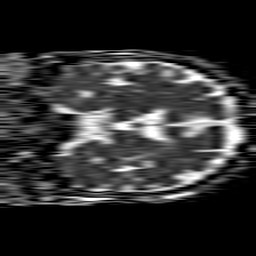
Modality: ADC
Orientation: coronal
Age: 69
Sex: male
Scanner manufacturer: philips
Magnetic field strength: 1.5 T
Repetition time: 4.6 s
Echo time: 0.08631 s